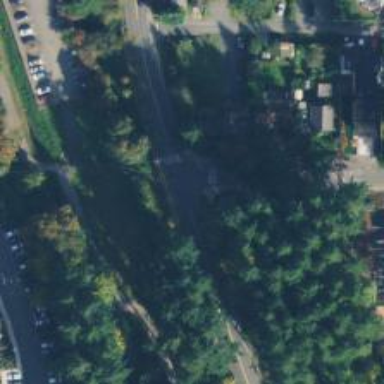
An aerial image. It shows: Marked crossing on footway.